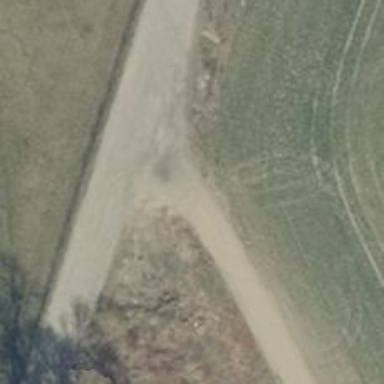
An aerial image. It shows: Track with ground surface of grade 4.